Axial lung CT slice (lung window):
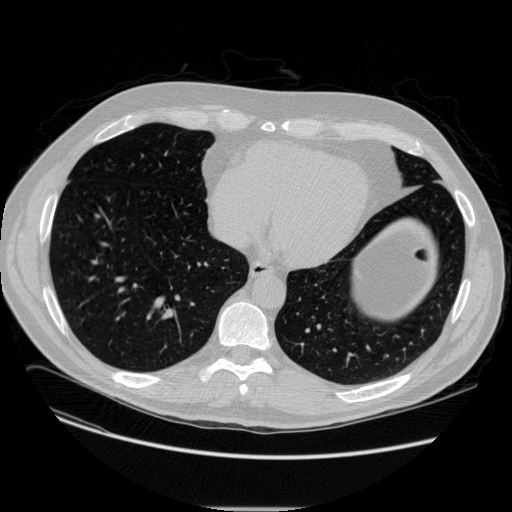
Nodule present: no